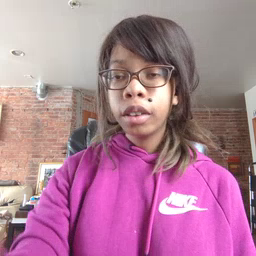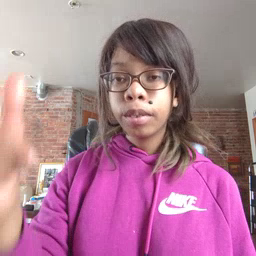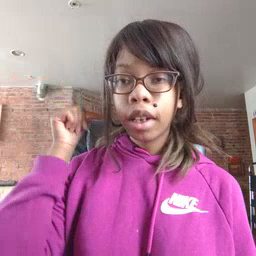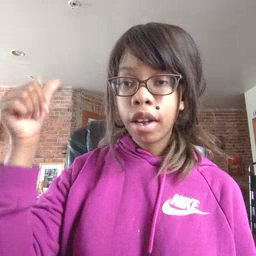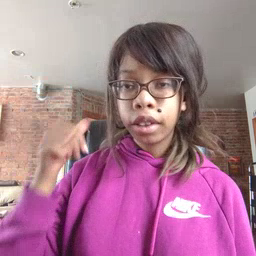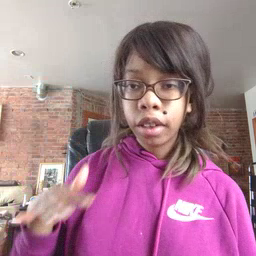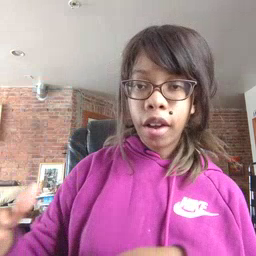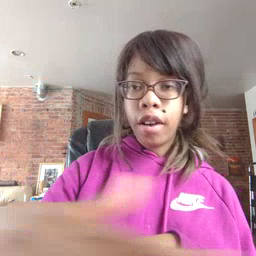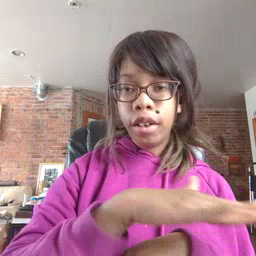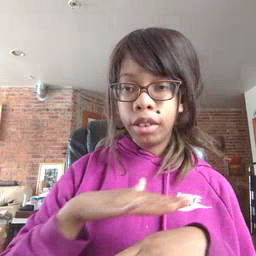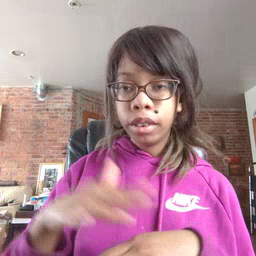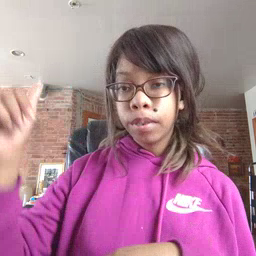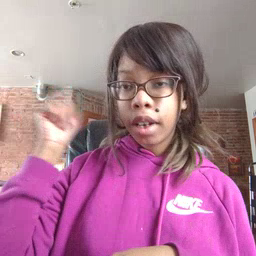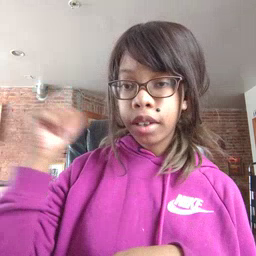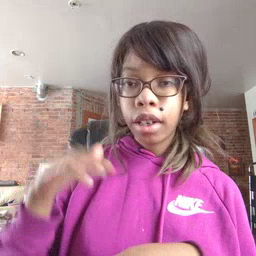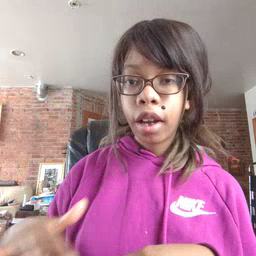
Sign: backyard